Field crop: maize
Growth stage: 1
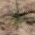
Species: salsola